Chest X-ray. View position: AP
Patient age: 62
Patient sex: M
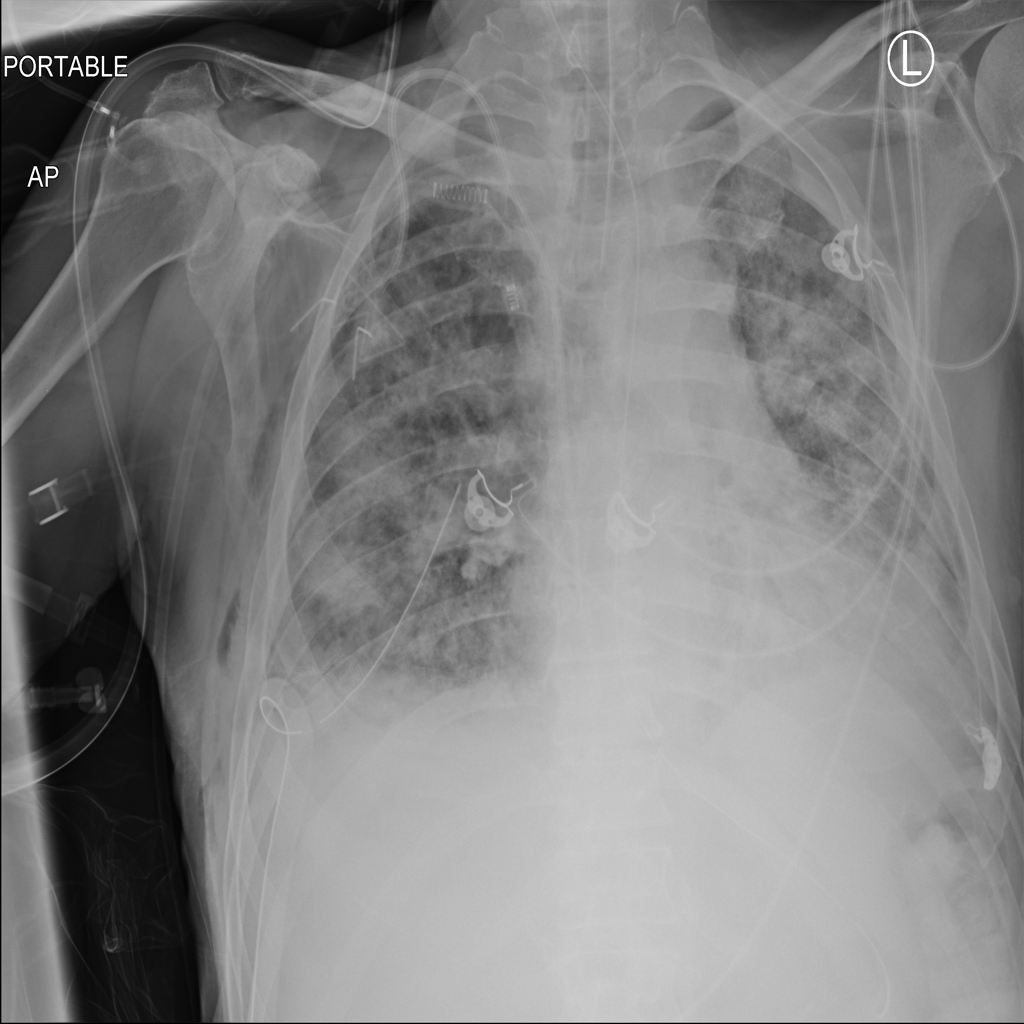
Finding: Pneumothorax